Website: ulta-beauty
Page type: account-selection
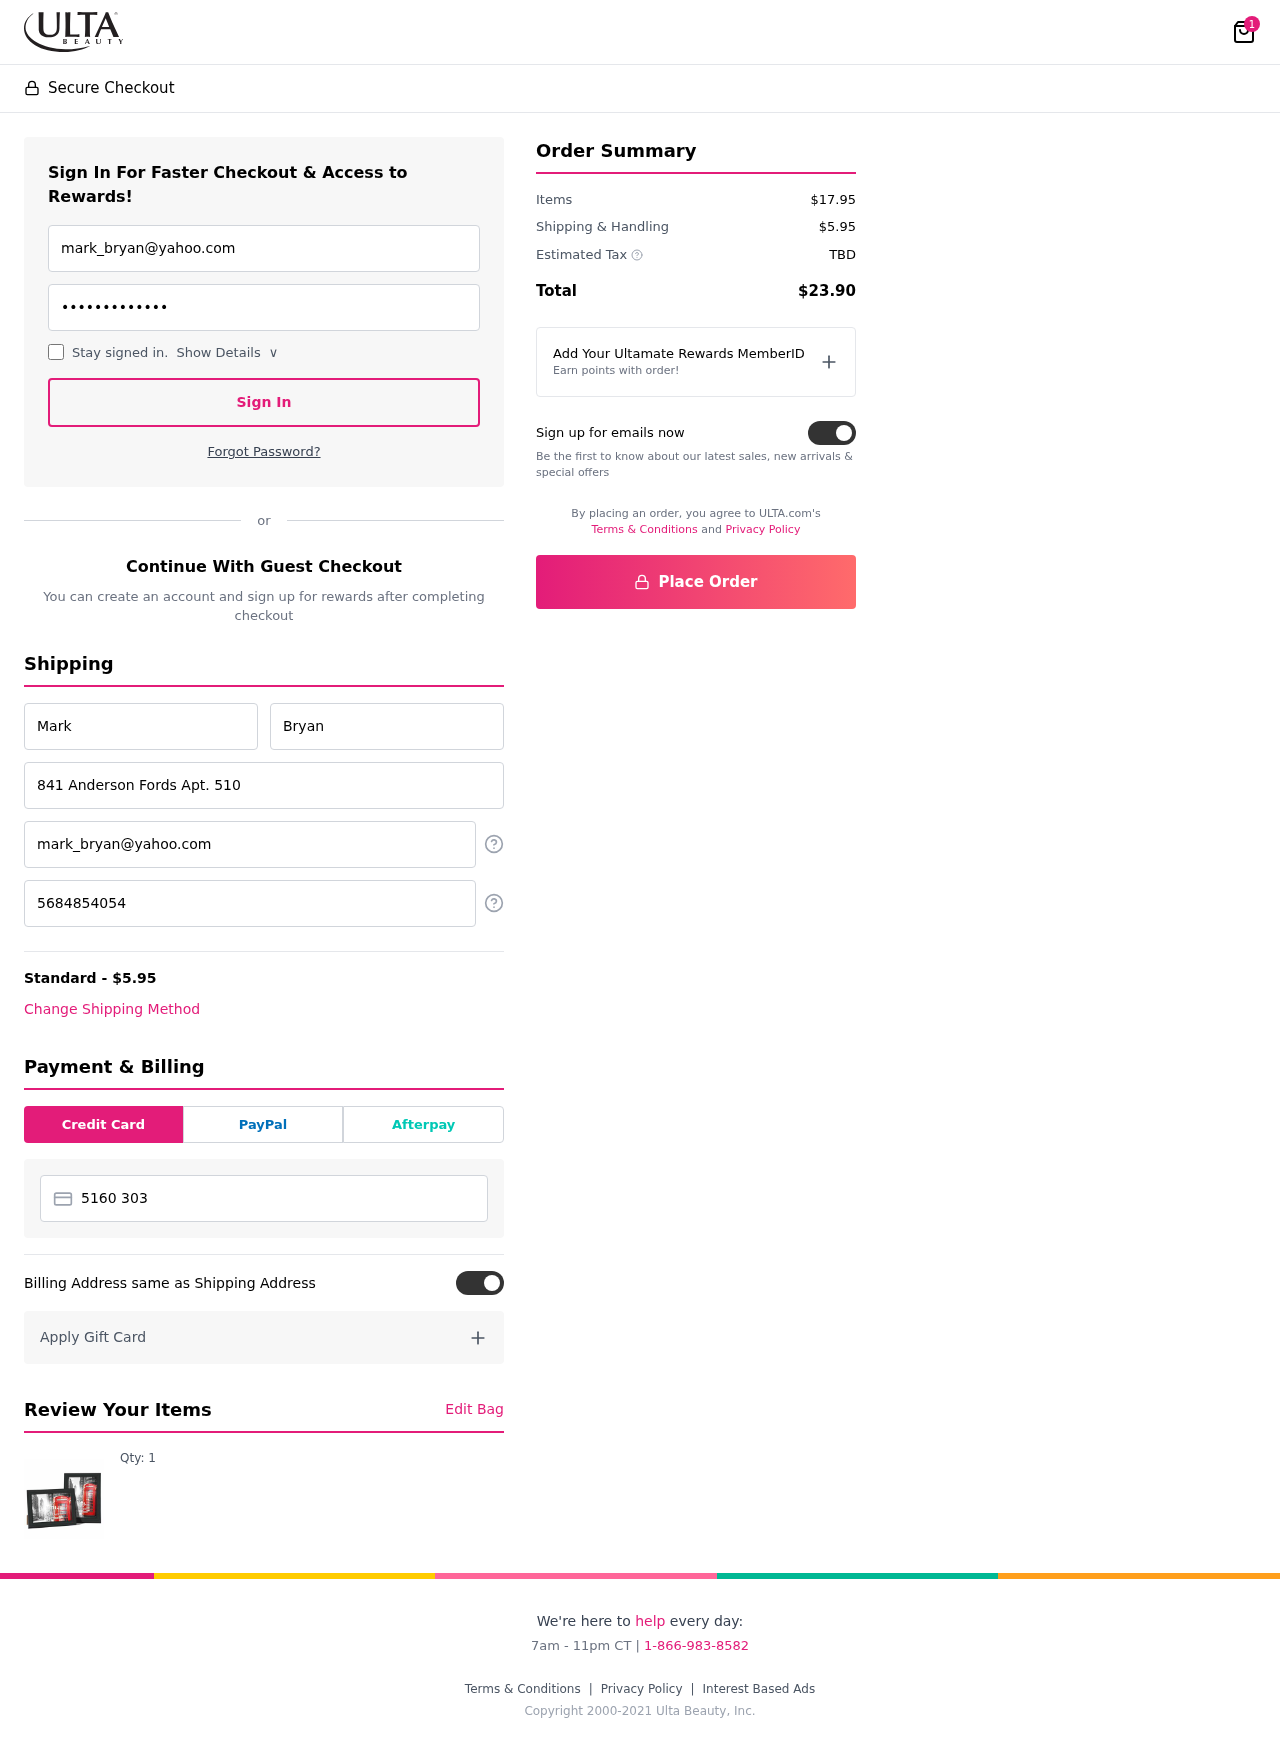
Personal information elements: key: PII_CARD_NUMBER
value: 5160 3039 5089 0726
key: PII_EMAIL
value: mark_bryan@yahoo.com
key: PII_EMAIL2
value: mark_bryan@yahoo.com
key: PII_FIRSTNAME
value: Mark
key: PII_LASTNAME
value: Bryan
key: PII_PHONE
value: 5684854054
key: PII_STREET
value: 841 Anderson Fords Apt. 510
Product elements: key: PRODUCT1_QUANTITY
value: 1
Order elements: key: ORDER_NUM_ITEMS
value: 1
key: ORDER_SHIPPING_COST
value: $5.95
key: ORDER_SUBTOTAL
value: $17.95
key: ORDER_TAX
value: TBD
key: ORDER_TOTAL
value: $23.90